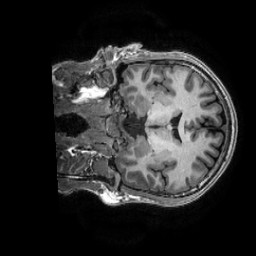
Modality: T1w
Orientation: coronal
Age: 31
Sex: male
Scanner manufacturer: ge
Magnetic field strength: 3 T
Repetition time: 0.0073 s
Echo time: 0.003 s